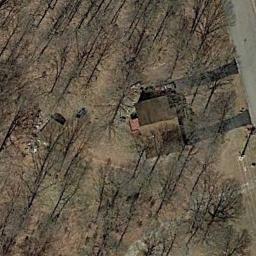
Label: sparse_residential